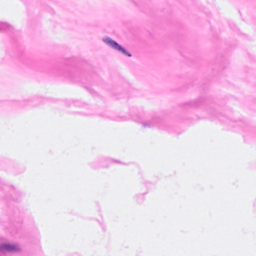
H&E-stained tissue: Breast